Question:
I want to create a menu with 6 buttons that is suppose to be in this layout. Can anyone help me please?
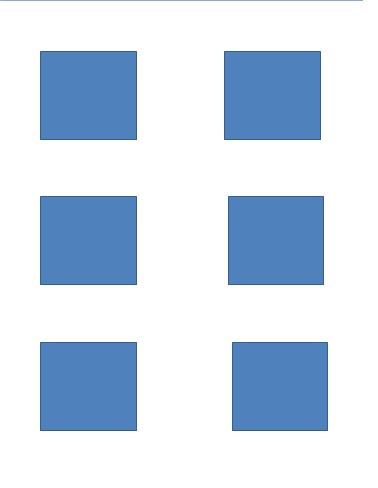
Answer: This will give you that exact layout (I used 'ImageButton's in this layout)
I added the scroll view so that the menu will scroll on very small screens. You can remove that if you want.
'''
<ScrollView xmlns:android="http://schemas.android.com/apk/res/android"
xmlns:tools="http://schemas.android.com/tools"
android:layout_width="match_parent"
android:layout_height="match_parent"
android:layout_margin="10dp" >
<LinearLayout
android:layout_width="match_parent"
android:layout_height="wrap_content"
android:orientation="vertical" >
<LinearLayout
android:layout_width="match_parent"
android:layout_height="wrap_content"
android:layout_weight="1"
android:weightSum="2" >
<ImageButton
android:id="@+id/id1"
android:layout_width="0dp"
android:layout_height="wrap_content"
android:layout_marginRight="10dp"
android:layout_marginTop="10dp"
android:layout_weight="1"
android:background="@null"
android:src="@drawable/icon" />
<ImageButton
android:id="@+id/id2"
android:layout_width="0dp"
android:layout_height="wrap_content"
android:layout_marginTop="10dp"
android:layout_weight="1"
android:background="@null"
android:src="@drawable/icon" />
</LinearLayout>
<LinearLayout
android:layout_width="match_parent"
android:layout_height="wrap_content"
android:layout_weight="1"
android:orientation="horizontal"
android:weightSum="2" >
<ImageButton
android:id="@+id/id3"
android:layout_width="0dp"
android:layout_height="wrap_content"
android:layout_marginRight="10dp"
android:layout_marginTop="10dp"
android:layout_weight="1"
android:background="@null"
android:src="@drawable/icon" />
<ImageButton
android:id="@+id/id4"
android:layout_width="0dp"
android:layout_height="wrap_content"
android:layout_marginRight="10dp"
android:layout_marginTop="10dp"
android:layout_weight="1"
android:background="@null"
android:src="@drawable/icon" />
</LinearLayout>
<LinearLayout
android:layout_width="match_parent"
android:layout_height="wrap_content"
android:layout_weight="1"
android:orientation="horizontal"
android:weightSum="2" >
<ImageButton
android:id="@+id/id5"
android:layout_width="0dp"
android:layout_height="wrap_content"
android:layout_marginTop="10dp"
android:layout_weight="1"
android:background="@null"
android:src="@drawable/icon" />
<ImageButton
android:id="@+id/id6"
android:layout_width="0dp"
android:layout_height="wrap_content"
android:layout_marginTop="10dp"
android:layout_weight="1"
android:background="@null"
android:src="@drawable/icon" />
</LinearLayout>
</LinearLayout>
</ScrollView>
'''
Or you can just use a 'TableLayout'